Current action and preconditions to check: path_clear

Your task: For each precondition in the list above, predict whether it will hold at this action.

Consider the current scene as observed from the mobile robot's camera, and analyze the predicted future states of all dynamic agents (e.g., people, animals, vehicles, or any moving entities) within the NEXT SECOND.

IMPORTANT: Only answer "very likely" if you are absolutely certain—based on strong, clear evidence—that a dynamic agent will violate the precondition in the predicted future state. Do NOT answer "very likely" for unlikely, ambiguous, or low-probability risks.

Ask yourself for each precondition: Is there a high probability, with clear and convincing evidence, that the predicted future states of any dynamic agent will interfere with the predicted future state of the currently executing action within the NEXT SECOND, causing that precondition to fail?

Assess the risk level based on these predictions. Use "likely" or "very likely" if motions create a clear risk of interference.

Use "neutral" or "improbable" if agents are nearby but their predicted paths are clearly diverging or non-conflicting.

Failure Risk Categories: "very improbable", "improbable", "neutral", "likely", "very likely"

Answer Format: Output ONLY the probability_of_failure value from these categories: "very improbable", "improbable", "neutral", "likely", "very likely"

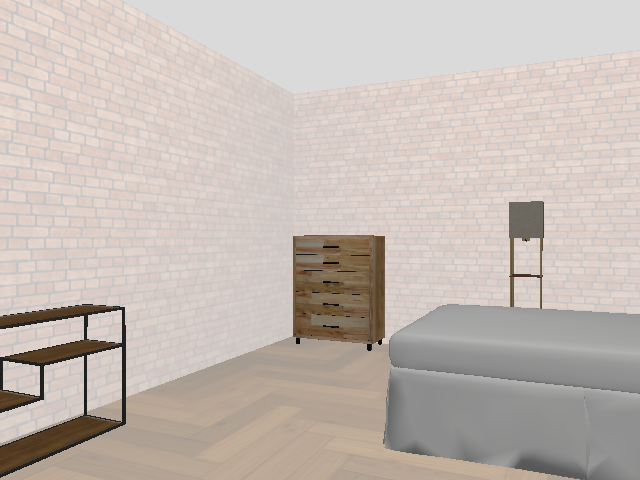

Answer: very improbable